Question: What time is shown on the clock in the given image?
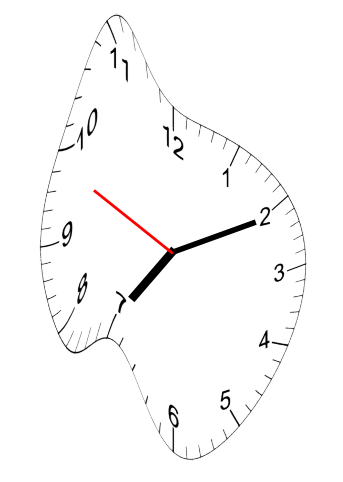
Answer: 07:10:49